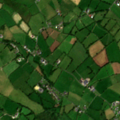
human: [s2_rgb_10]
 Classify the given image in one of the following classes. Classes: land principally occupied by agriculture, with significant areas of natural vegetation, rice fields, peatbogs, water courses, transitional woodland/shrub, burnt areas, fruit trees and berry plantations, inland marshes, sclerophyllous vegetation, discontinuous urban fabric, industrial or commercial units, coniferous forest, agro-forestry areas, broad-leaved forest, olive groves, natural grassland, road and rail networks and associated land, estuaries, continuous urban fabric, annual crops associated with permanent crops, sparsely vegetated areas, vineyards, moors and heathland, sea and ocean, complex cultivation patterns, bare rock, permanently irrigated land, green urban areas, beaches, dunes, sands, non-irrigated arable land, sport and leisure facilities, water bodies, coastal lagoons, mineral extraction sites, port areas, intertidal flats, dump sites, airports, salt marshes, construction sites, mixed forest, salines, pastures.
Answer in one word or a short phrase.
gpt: pastures